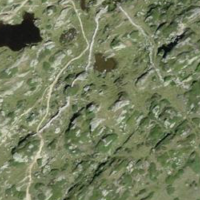
EUNIS habitat code: 26
Species observed at this site:
Somatochlora alpestris
Rana temporaria